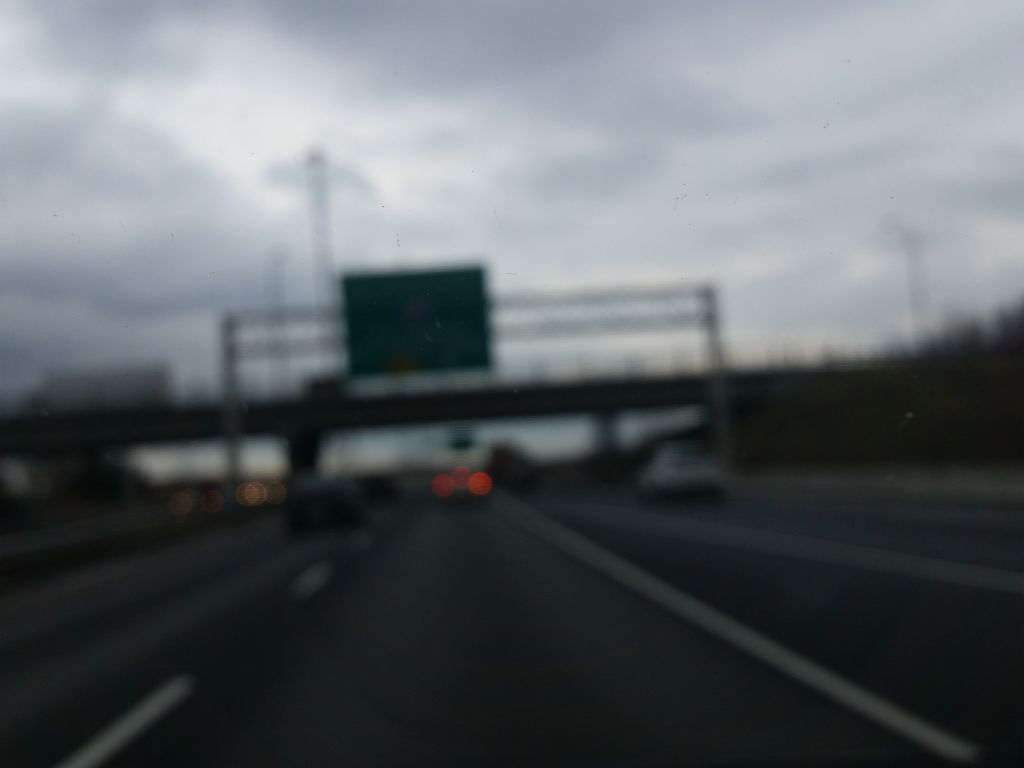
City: quebec_city